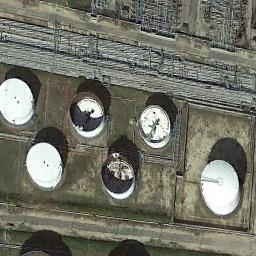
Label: storage_tank